Question: I'm working on a SSIS project in order to build a datawarehouse (SQL Server 2012).
Using PARENT_ID field to manage parent/child relationship is easy to store in a dimension table and automatically recognized by SSAS when designing a hierarchy structure.
In my project, I need to design a Location dimention based on a Nested Set structure.

What is the best way to store Locations in my dimention table by keeping a star schema ?
How to configure my dimention in my SSAS project to be able to browse the tree structure (I don't know the depth).
Should I store these data as a Nested Set then dealing with SSAS ?
How to map Nested Set with a hierarchy structure ?
<URL> is a doc about Nested Set.
Thanks !
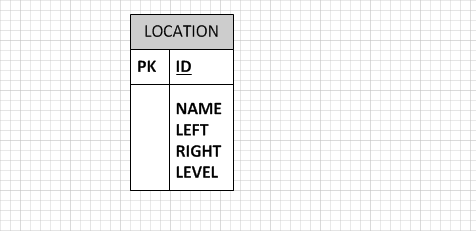
Answer: Tree structures based on 'parent_id' seems to be the only supported way to deal with SSAS.
As suggested, I added a 'parent_id' field to my table. One of my SSIS package loads data in the table, then another package focuses on the tree migration by populating the 'parent_id' field after querying the parent element (by using the 'left', 'right' fields).
To get something more efficient I added another field to track changes.
So, my table contains 4 fields ('parent_id', 'left', 'right' and 'is_outdated').